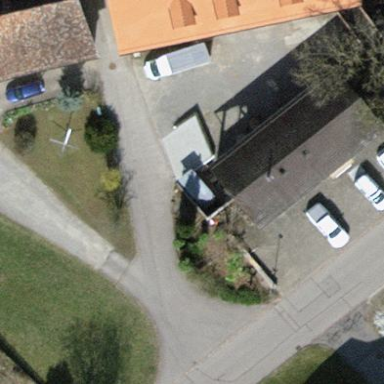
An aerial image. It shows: Shed.